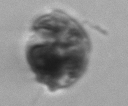
Label: Proterythropsis